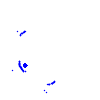
Particle: electron